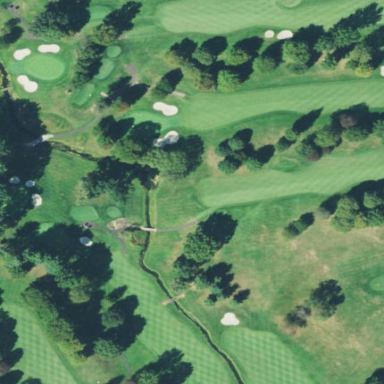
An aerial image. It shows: Golf fairway surrounded by grass.